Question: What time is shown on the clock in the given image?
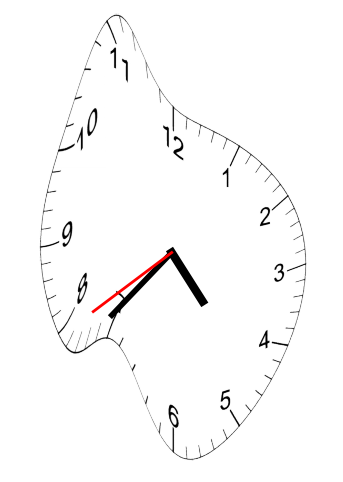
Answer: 04:36:39